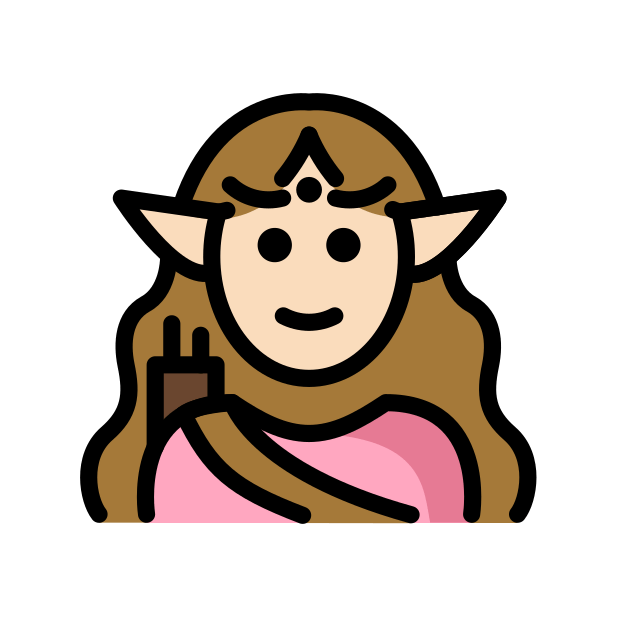
woman elf: light skin tone